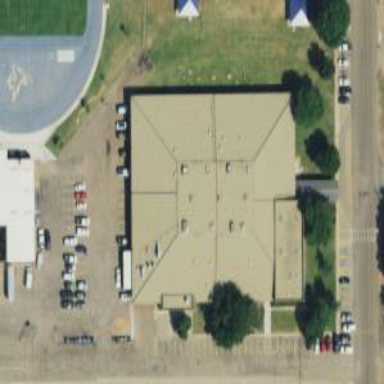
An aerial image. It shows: School building.